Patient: sex M, age 46
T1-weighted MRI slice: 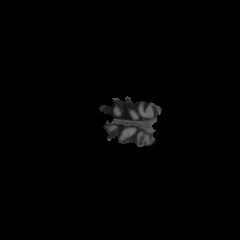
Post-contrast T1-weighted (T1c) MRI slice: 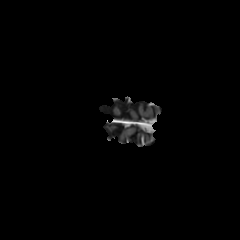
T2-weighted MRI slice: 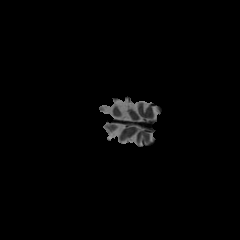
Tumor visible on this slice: no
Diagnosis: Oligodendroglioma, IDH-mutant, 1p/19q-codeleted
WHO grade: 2